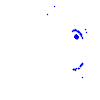
Particle: pion